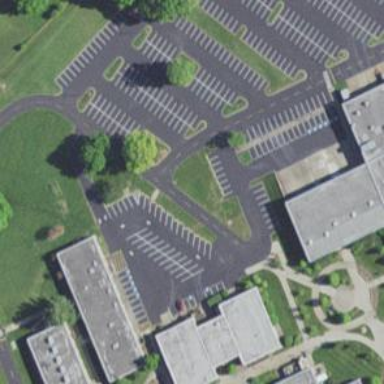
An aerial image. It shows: Parking area.